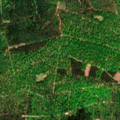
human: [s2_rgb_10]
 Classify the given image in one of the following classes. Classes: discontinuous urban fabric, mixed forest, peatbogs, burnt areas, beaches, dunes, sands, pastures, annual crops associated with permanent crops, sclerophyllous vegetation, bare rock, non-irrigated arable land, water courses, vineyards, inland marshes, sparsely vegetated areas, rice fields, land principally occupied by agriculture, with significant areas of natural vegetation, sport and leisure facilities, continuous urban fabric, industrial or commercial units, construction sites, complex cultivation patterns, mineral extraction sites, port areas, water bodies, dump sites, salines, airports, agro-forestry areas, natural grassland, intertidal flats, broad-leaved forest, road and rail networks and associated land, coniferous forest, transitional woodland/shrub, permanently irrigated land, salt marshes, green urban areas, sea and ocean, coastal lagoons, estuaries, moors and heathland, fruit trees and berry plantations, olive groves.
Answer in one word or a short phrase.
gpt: broad-leaved forest, coniferous forest, mixed forest